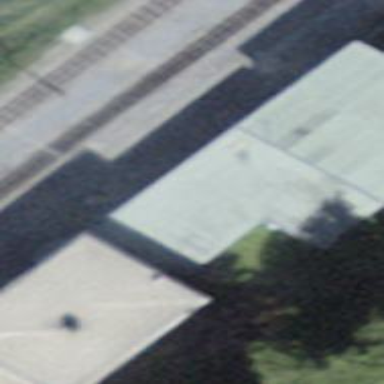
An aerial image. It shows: Train station building.